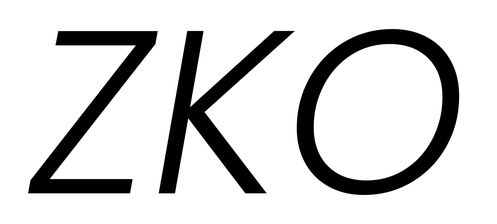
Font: Poppins-LightItalic